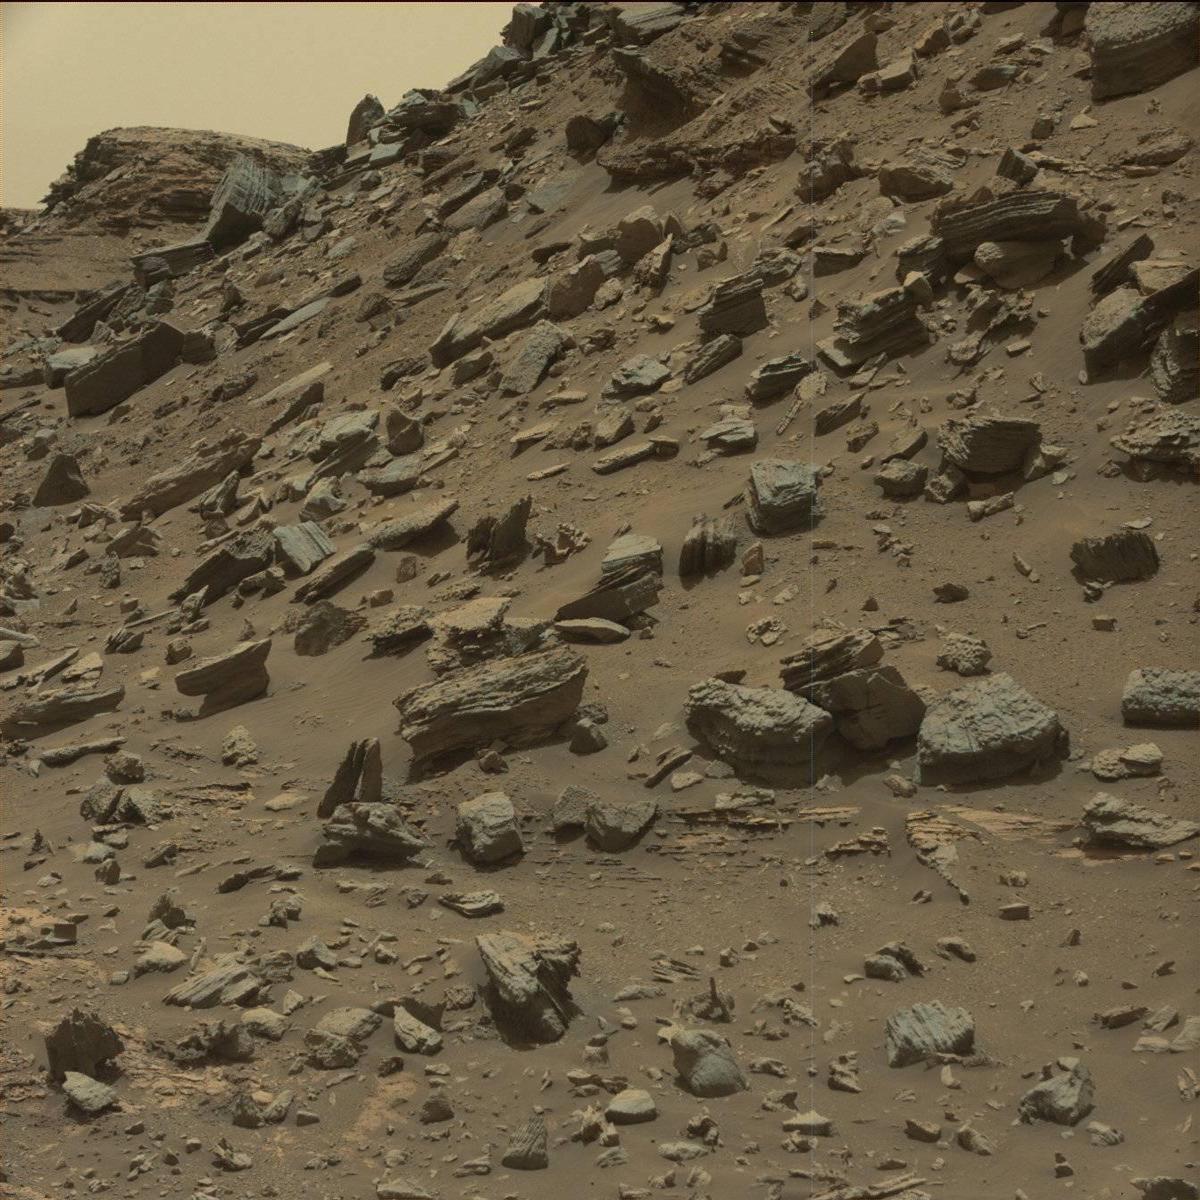
Terrain classes present: Bedrock, Rock, Sand / Soil, Sky